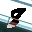
Label: 8